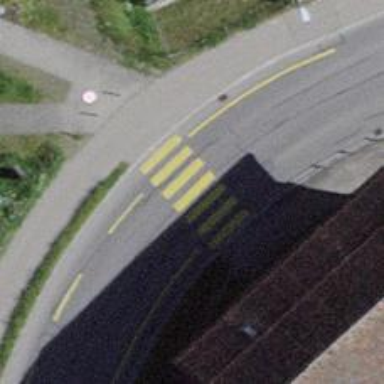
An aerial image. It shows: Zebra crossing on the road.